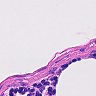
Metastatic tissue present: no